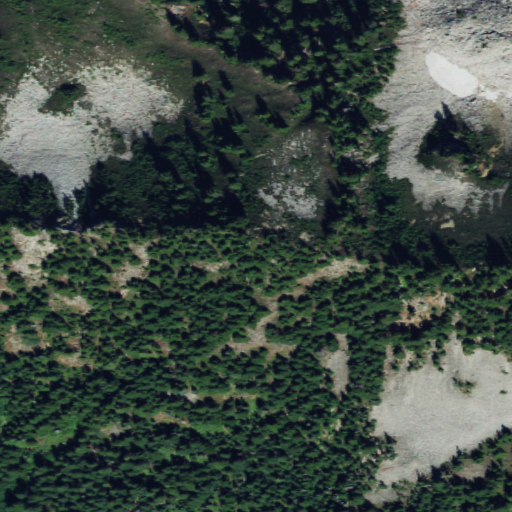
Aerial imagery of mountain in Washington named El Capitan containing evergreen forest, shrub, grassland, and barren land